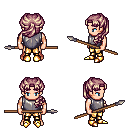
a pixel art fantasy rpg character, male body template, human, light skin, steel chest armor, gold greaves, white blonde princess hairstyle, gold boots, spear, four views (front, back, left, right), 2x2 character sprite sheet, small pixel art, hard edges, no anti-aliasing